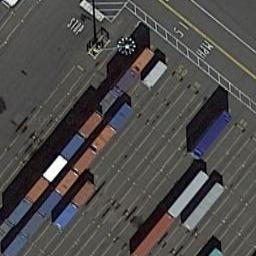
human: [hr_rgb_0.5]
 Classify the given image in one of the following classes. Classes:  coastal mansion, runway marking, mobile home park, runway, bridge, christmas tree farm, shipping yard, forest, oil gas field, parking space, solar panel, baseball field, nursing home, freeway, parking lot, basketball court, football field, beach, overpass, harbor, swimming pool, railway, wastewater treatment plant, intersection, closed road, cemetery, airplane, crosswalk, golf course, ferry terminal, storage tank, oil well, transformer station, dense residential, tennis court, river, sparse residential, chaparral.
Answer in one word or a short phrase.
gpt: shipping yard